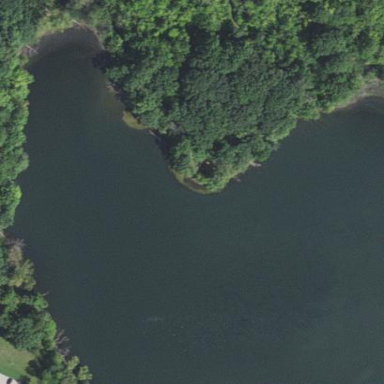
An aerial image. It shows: Serene lake.